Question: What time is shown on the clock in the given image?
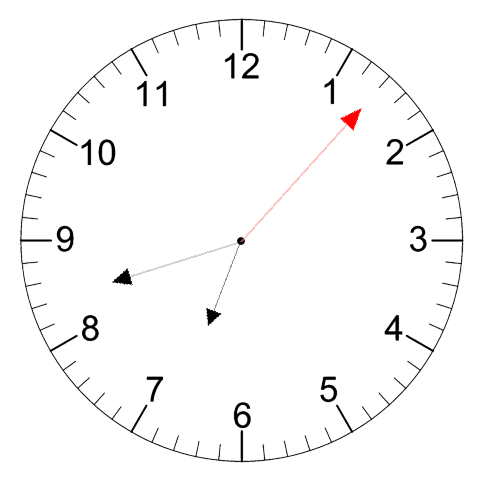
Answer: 06:42:07